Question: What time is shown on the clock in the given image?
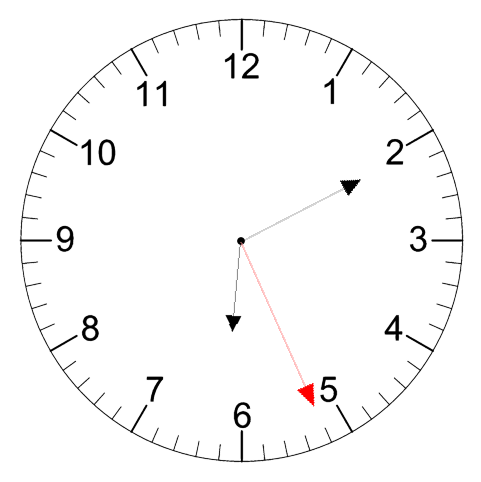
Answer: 06:10:26